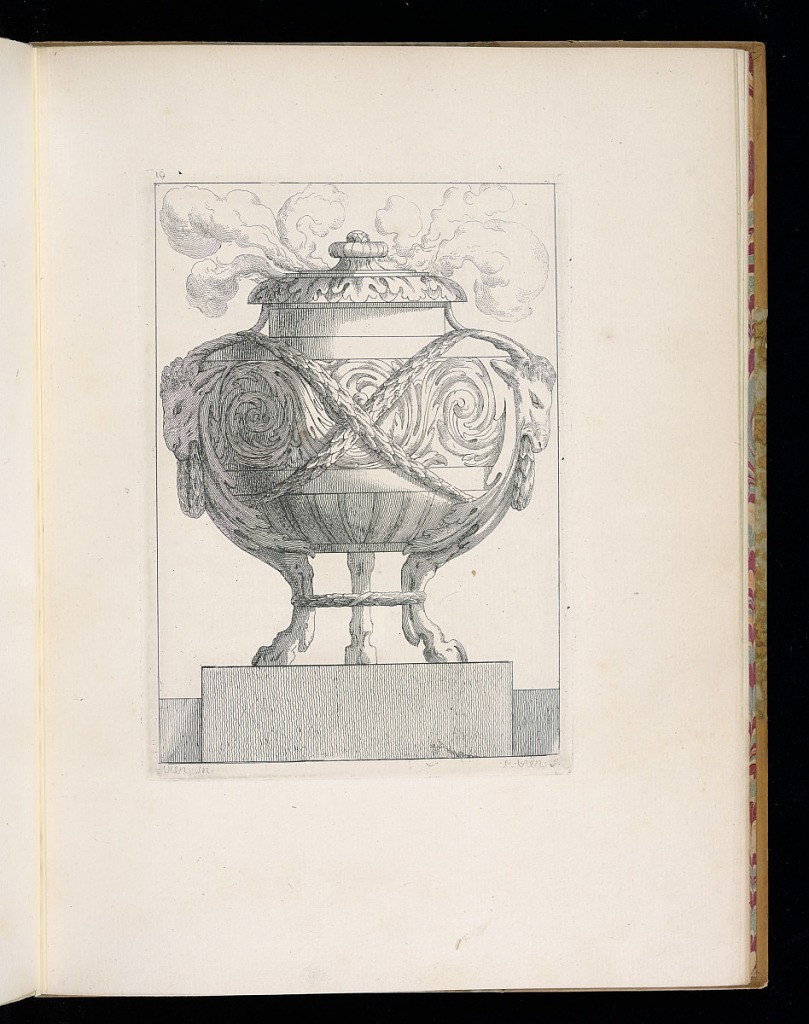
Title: Ornamental Vase Design
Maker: Joseph Marie Vien, French, 1716–1809
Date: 1760
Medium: Etching on laid paper
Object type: Print
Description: Globular lidded vase in the form of an incense burner, with billowing smoke coming out of the top. The vase has a swirling acanthus leaf pattern around the body, as well as garlands crisscrossing in the front. There are ram head ornaments on either side of the vase with rings of garland in their mouths. The vase is a tripod, supported by three goat legs bound with a band of garland. The vase is elevated on a stepped platform that extends to the edge of the image. The plate is signed and numbered.